Question: In a Flex Mobile project I have a simple itemRenderer where I'm trying to create an "bubble" texting effect, similar to ichat or iphone (just so you get what im going for). But if the text is longer than the screen it runs off, rather than just going down a line.
If I set Group thats holding the rectangle(to create the bubble effect) and the label to 100% it works and keeps it from exceeding the list containers bounds, BUT the group is always at 100% and looks bad, I'm trying to keep the "bubble" JUST AROUND the text.
Anyway so, at the top of my itemRenderer I tried specifying:
'''
<s:ItemRenderer xmlns:fx="http://ns.adobe.com/mxml/2009"
xmlns:s="library://ns.adobe.com/flex/spark" width="100%" height="100%">
'''
And here's my layout I figured since 'msg_container' has a width of 100% I was hoping 'bubble_lable_group' would just not exceed that but...it doesnt...it just runs off. I tried setting a max width but that does not allow you to input percents. And just to say it 1 more time. I know if i set 'bubble_lable_group' width to 100% it works, and keeps it from going off the edge, but then the rectangle "bubble" stretches all the way across and just looks bad.
'''
<s:VGroup id="main_container" horizontalAlign="left" paddingBottom="10" paddingTop="10"
verticalAlign="top" width="100%">
<s:VGroup id="name_container" width="100%">
<s:Label id="name_label" fontSize="20" fontWeight="bold" text="Name: " />
</s:VGroup>
<s:VGroup id="msg_container" width="100%" paddingLeft="20">
<s:Group id="bubble_lable_group">
<s:Rect id="the_bubble_shape" width="100%" height="100%" radiusX="15" radiusY="15" >
<s:fill>
<s:LinearGradient rotation="90">
<s:GradientEntry color="{grOne}"/>
<s:GradientEntry color="{grTwo}"/>
</s:LinearGradient>
</s:fill>
</s:Rect>
<s:Label id="msg_txt" width="100%" text="msg text here"
fontSize="18" color="#FFFFFF" paddingTop="15" paddingRight="15" paddingBottom="15" paddingLeft="15"/>
</s:Group>
</s:VGroup>
</s:VGroup>
'''
Any Ideas or tricks I could pull to achieve the effect i'm going for and keep it all inside the parent List container? I'm stumped.
EDIT:
Here's some screenshots to help illustrate the issue:

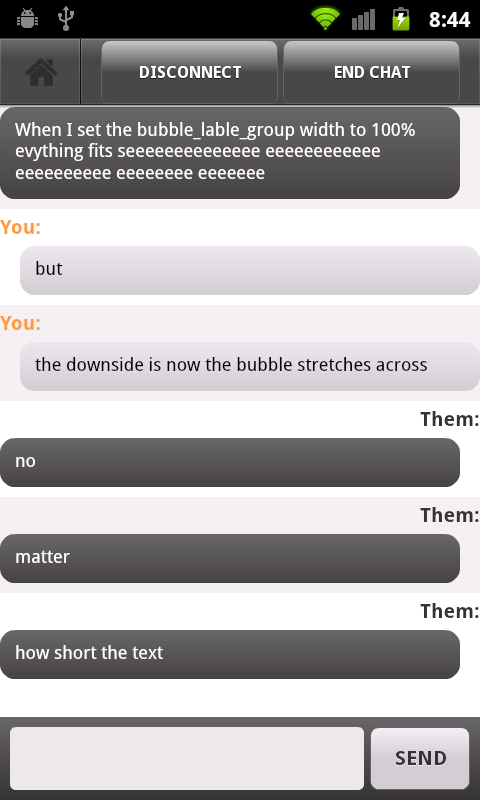
Answer: Well, it looks like you want to set the 'maxWidth' property. Only, you can only set that with pixels, not percents. I am guessing that since you are on mobile, you don't want to be setting absolute pixels. Soooo, what if you did something a bit tricky? Data bind the max width to be the width of the renderer minus the padding of your message container...
'''
<s:Group id="bubble_lable_group" maxWidth="{width - msg_container.paddingLeft}" >
'''
Feels like a hack, but it works for me :)
Using the standard 'ItemRenderer' class is quite inefficient in Mobile. It may not be an issue for you, but just be aware of it. See this presentation from 360Flex for more info on that: <URL>